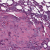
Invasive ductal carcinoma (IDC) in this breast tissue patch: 1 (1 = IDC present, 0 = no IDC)